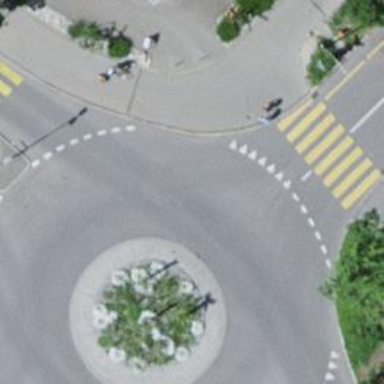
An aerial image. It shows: Asphalt road in residential area leading to roundabout.